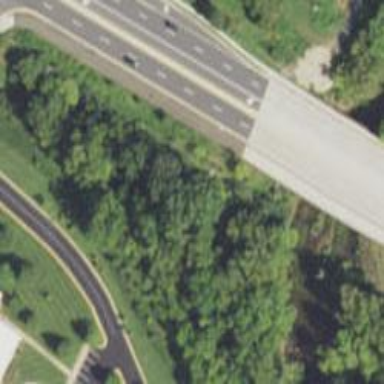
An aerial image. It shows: Footway on bridge.